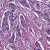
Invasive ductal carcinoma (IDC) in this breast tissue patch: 1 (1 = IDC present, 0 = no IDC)